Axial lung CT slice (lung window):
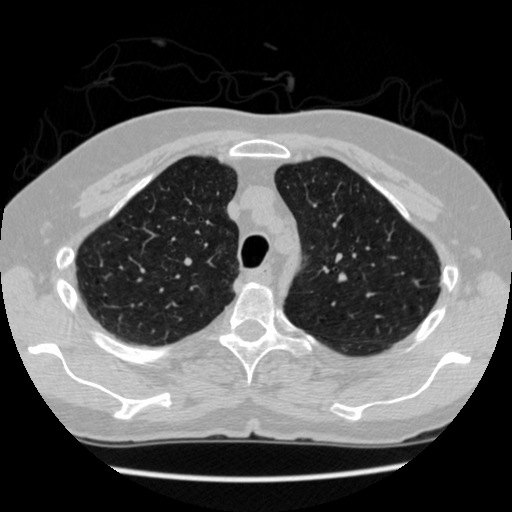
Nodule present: no